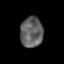
Tissue: skin
Cell type: Epithelial cells
Senescence score: 0.2708
Nuclear area (px): 672
Mean DAPI intensity: 97.269